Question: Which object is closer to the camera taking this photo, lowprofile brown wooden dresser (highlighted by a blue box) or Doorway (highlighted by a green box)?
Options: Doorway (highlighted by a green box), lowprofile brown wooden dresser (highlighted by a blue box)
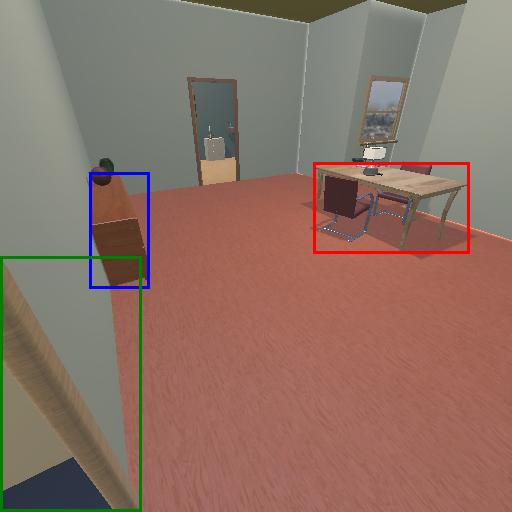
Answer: Doorway (highlighted by a green box)